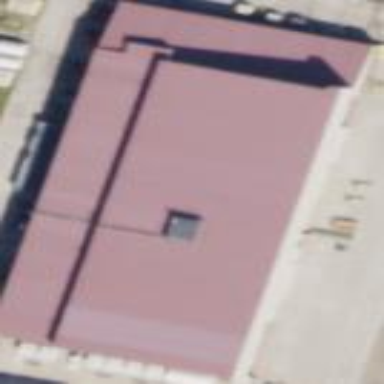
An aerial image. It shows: Hangar building located at airport.